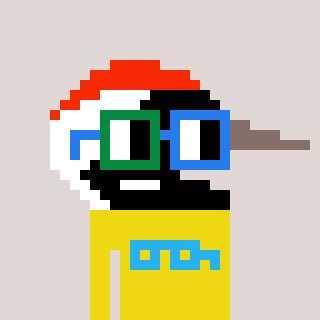
a pixel art character with square green and blue glasses, a crane-shaped head and a yellow-colored body on a warm background